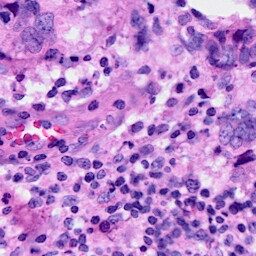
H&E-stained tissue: Breast